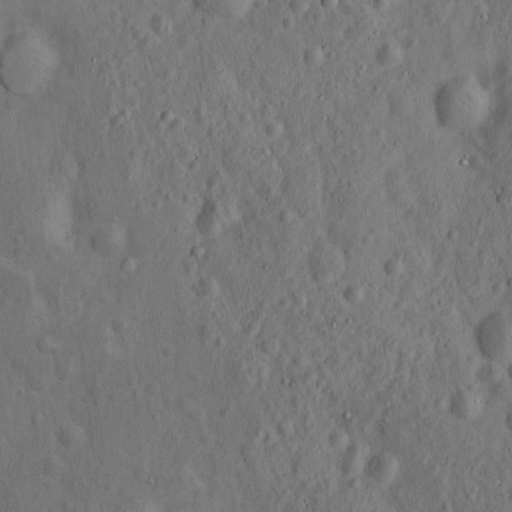
Objects detected: cone